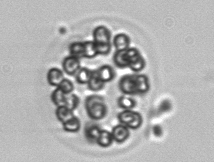
Label: Phaeocystis